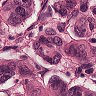
Metastatic tissue present: yes